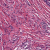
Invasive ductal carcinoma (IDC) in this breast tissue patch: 1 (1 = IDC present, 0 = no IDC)